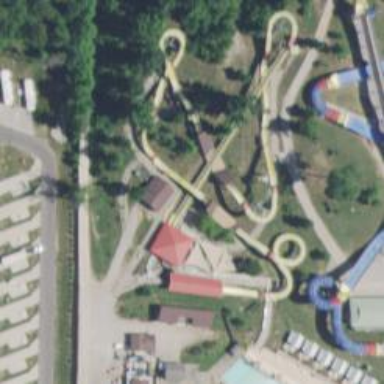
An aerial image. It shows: Water slide attraction.